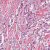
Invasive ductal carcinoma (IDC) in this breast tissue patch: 1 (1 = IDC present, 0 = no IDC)